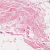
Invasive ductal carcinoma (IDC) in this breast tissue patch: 0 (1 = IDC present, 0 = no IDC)